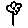
Label: flower